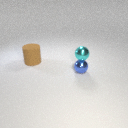
small blue metal sphere below small cyan metal sphere